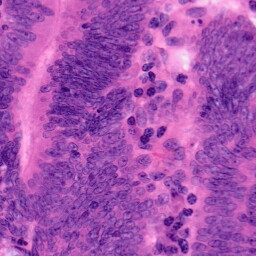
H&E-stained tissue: Colon